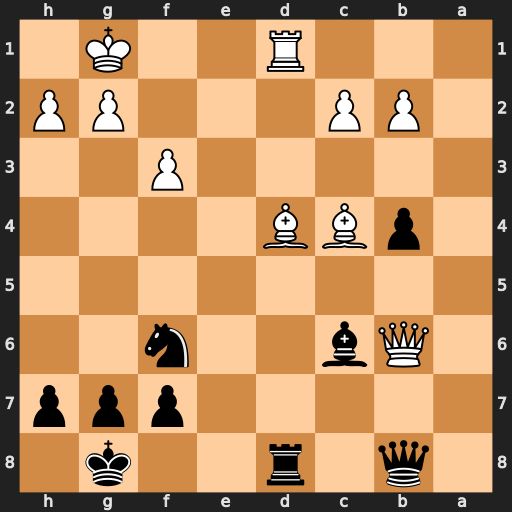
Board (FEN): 1q1r2k1/5ppp/1Qb2n2/8/1pBB4/5P2/1PP3PP/3R2K1
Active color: b
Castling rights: -
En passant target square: -
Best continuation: Qxb6 Bxb6 Rxd1+